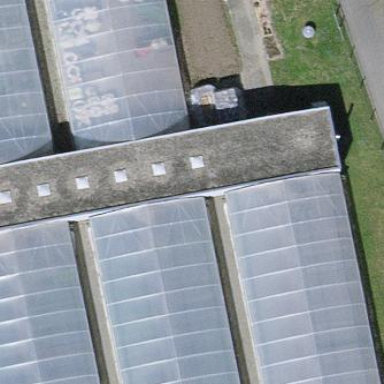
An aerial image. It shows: Greenhouse.